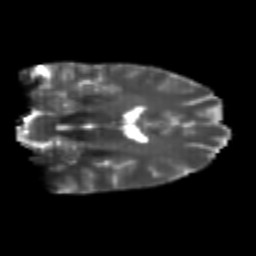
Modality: T2w
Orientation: coronal
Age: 24
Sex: female
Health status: healthy
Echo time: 0.074 s